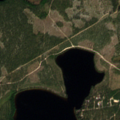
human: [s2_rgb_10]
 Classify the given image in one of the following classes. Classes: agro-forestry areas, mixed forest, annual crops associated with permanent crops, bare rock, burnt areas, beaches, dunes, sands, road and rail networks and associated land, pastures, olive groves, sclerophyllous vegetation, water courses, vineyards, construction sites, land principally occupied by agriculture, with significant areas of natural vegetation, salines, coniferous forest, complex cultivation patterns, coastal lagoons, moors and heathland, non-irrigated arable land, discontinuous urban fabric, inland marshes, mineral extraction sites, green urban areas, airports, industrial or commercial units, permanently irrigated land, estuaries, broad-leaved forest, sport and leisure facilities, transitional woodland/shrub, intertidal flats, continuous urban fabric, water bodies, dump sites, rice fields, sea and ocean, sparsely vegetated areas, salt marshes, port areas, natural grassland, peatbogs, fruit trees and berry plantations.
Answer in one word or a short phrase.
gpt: coniferous forest, transitional woodland/shrub, water bodies